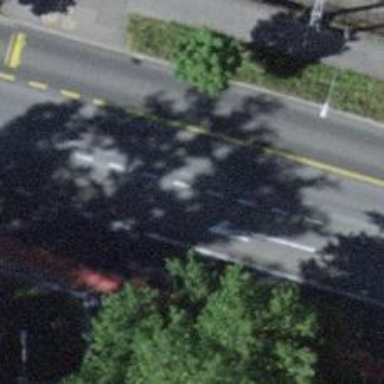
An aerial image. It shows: Primary highway with asphalt surface. It has trolley wires installed.